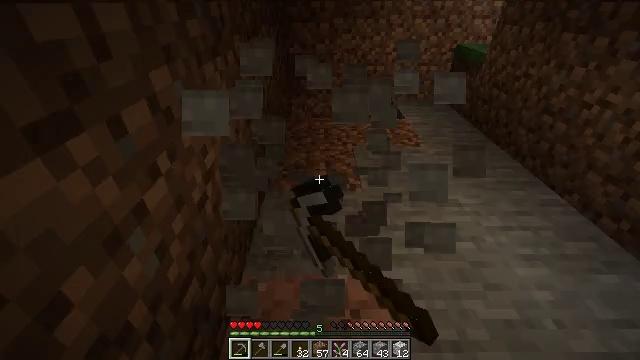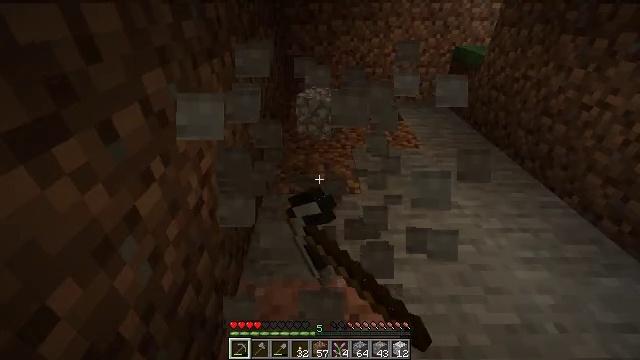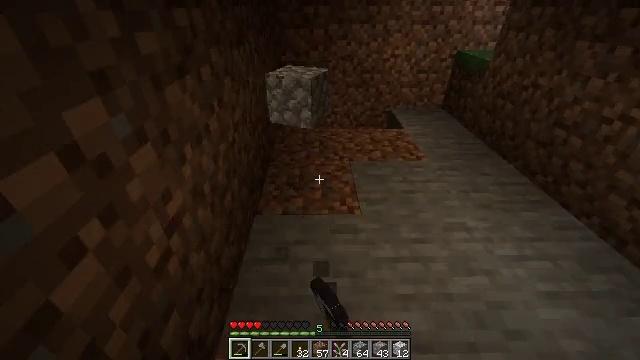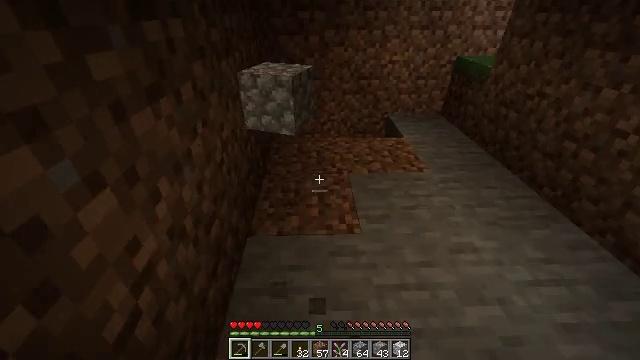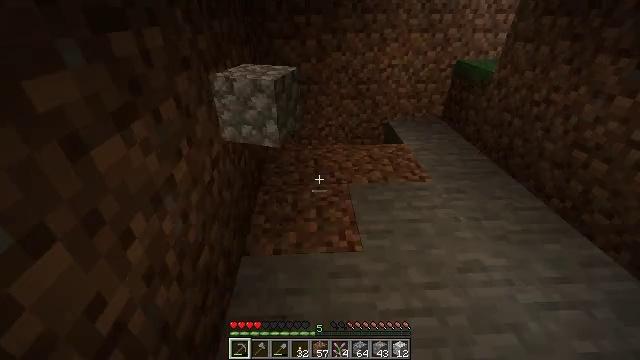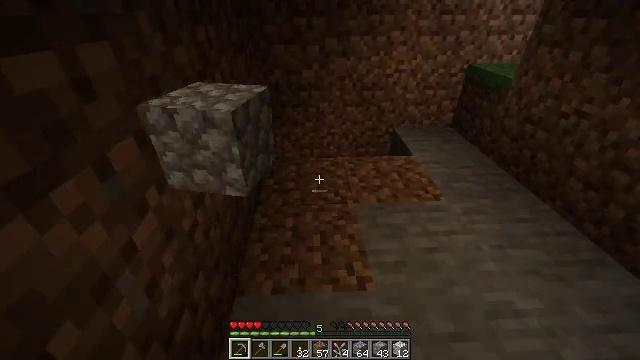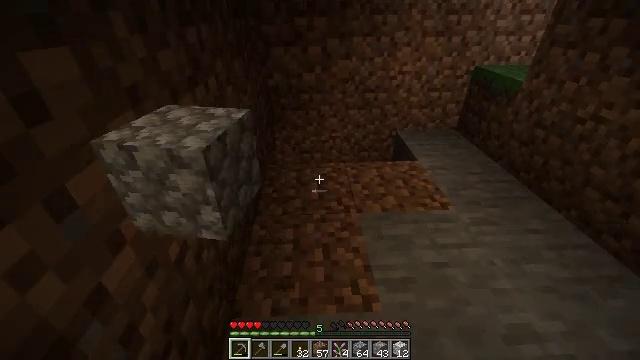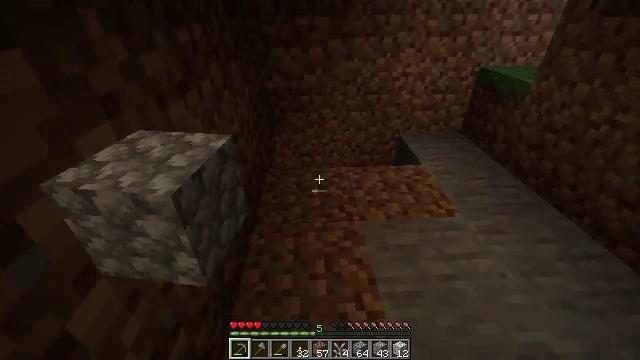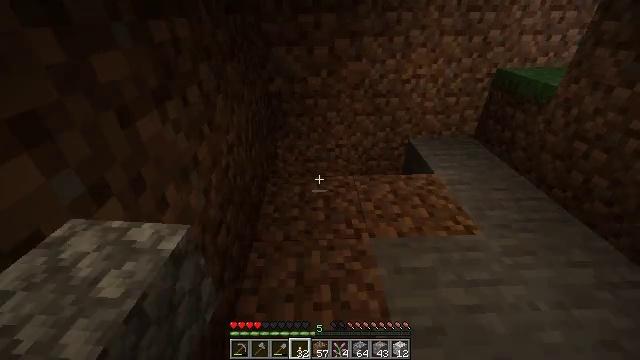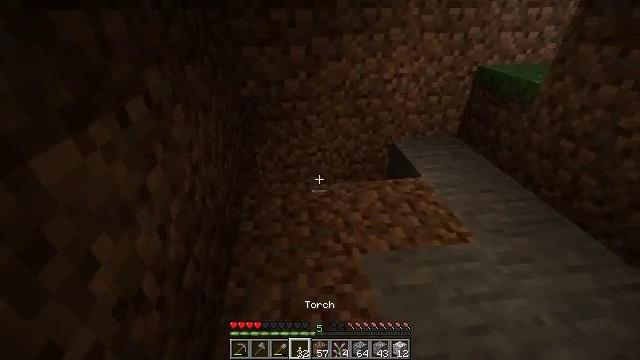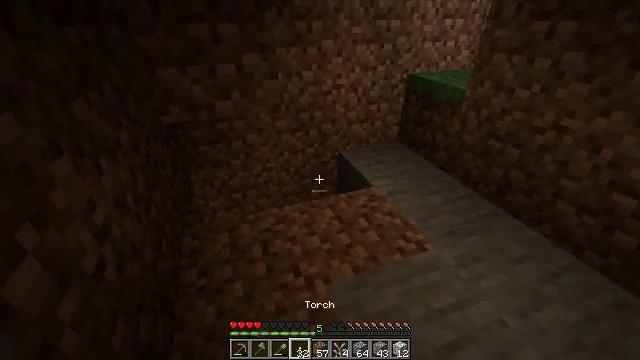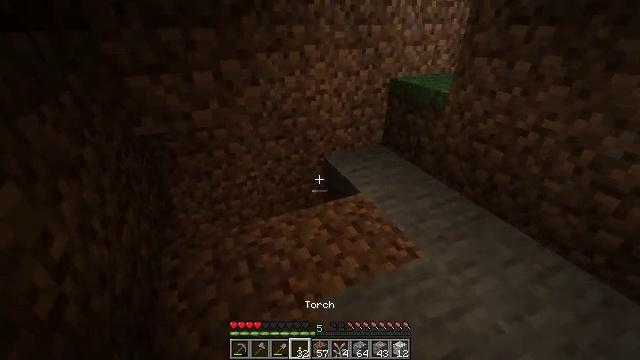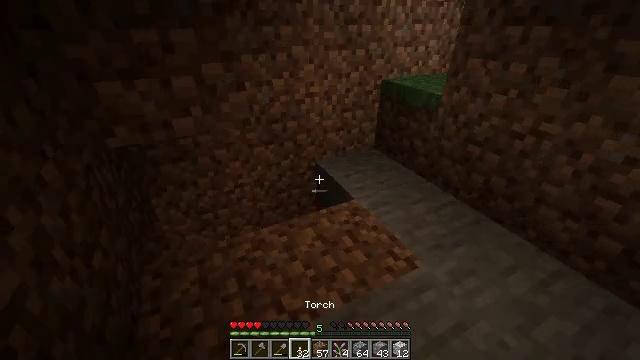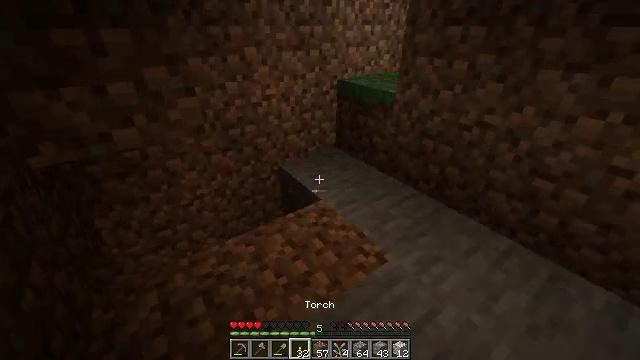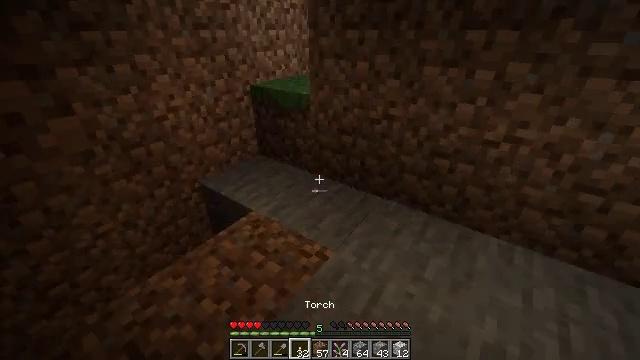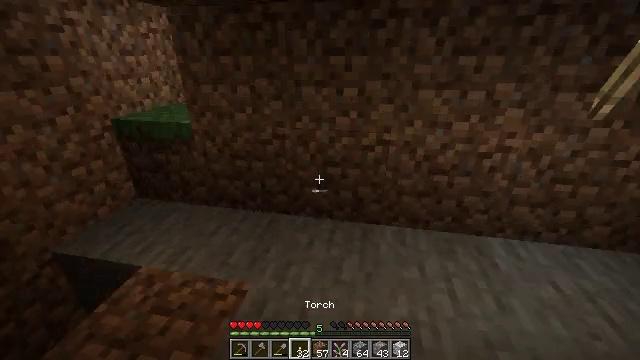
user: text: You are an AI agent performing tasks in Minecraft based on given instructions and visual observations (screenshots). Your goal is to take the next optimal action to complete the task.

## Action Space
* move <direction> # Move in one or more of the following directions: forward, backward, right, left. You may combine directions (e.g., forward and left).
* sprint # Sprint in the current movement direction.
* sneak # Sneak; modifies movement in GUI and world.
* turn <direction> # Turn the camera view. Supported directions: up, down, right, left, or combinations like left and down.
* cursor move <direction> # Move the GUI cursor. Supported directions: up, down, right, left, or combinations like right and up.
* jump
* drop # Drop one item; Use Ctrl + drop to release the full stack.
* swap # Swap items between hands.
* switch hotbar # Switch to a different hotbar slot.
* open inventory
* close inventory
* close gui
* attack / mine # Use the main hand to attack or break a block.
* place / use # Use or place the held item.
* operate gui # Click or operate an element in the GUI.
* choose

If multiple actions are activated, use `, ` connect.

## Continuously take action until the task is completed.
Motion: motion action
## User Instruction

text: Gather dirt.
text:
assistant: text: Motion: move forward, attack / mine
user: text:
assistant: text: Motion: move forward, attack / mine
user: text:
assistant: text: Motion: move forward
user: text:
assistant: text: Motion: move forward
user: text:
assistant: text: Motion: move forward
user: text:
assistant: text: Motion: move forward
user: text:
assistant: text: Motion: move forward
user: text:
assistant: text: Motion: move forward, switch to hotbar 4
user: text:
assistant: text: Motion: move forward, turn right, switch to hotbar 4
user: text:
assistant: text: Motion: move forward, turn right and up, switch to hotbar 4
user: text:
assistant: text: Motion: turn right
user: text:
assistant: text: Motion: turn right
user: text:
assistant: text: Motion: turn right
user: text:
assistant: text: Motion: turn right
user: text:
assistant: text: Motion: turn right and up
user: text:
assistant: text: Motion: turn right and up
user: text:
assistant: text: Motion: turn right and up
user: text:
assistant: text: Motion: no_op
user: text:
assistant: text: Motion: no_op
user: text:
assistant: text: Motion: no_op
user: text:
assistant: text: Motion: no_op
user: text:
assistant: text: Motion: no_op
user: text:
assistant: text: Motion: move left, turn right and up
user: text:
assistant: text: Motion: move forward and move left, turn right and up
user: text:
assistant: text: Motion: move forward and move left
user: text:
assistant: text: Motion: move forward and move left
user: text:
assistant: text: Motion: move forward and move left
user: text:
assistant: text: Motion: move left
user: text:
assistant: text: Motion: move left
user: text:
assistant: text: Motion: no_op